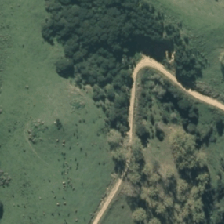
Land cover: deciduous_hardwood